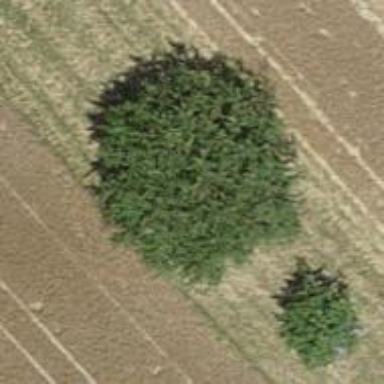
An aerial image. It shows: Deciduous tree with mixed leaf types.